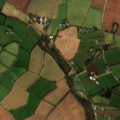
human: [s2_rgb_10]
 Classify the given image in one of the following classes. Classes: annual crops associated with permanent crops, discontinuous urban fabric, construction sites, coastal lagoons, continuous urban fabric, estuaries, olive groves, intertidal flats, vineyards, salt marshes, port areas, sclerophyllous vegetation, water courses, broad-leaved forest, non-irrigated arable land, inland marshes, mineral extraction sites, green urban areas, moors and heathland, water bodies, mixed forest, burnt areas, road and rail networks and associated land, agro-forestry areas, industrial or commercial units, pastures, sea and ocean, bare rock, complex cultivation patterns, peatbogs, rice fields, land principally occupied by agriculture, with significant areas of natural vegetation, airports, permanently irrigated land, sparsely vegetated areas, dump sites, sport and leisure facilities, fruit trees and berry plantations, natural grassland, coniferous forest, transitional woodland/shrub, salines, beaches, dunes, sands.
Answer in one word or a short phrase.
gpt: non-irrigated arable land, pastures